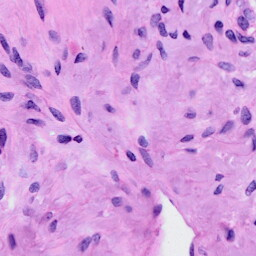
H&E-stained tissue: Cervix